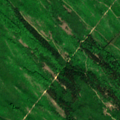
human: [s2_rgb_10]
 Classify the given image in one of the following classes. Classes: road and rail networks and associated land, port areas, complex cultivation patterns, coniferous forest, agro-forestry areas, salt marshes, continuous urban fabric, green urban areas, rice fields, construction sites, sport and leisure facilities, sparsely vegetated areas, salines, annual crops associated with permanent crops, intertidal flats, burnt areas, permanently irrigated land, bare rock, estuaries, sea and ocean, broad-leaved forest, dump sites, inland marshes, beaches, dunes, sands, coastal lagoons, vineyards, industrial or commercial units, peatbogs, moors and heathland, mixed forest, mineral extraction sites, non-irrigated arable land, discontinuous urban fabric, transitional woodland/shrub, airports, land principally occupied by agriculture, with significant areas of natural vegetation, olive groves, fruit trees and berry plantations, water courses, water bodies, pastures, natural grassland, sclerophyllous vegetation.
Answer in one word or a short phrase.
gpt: broad-leaved forest, mixed forest, natural grassland, transitional woodland/shrub